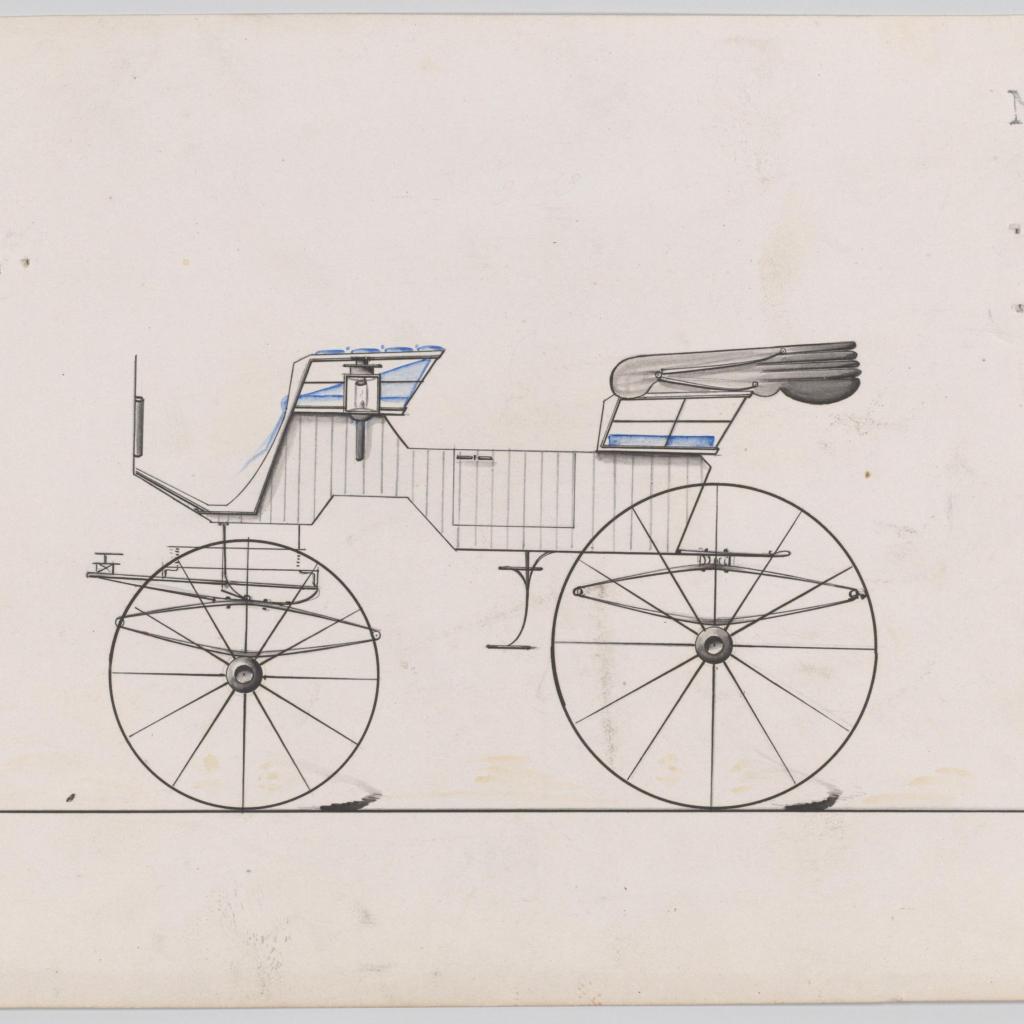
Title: Design for 2 seat Phaeton, no. 3013a
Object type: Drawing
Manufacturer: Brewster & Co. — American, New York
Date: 1874
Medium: Pen and black ink, watercolor and gouache
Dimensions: sheet: 6 1/8 x 9 3/16 in. (15.5 x 23.3 cm)
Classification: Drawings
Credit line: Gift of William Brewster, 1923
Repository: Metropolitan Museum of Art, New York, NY